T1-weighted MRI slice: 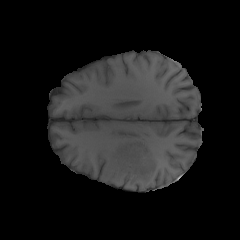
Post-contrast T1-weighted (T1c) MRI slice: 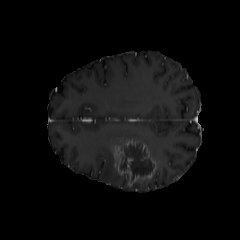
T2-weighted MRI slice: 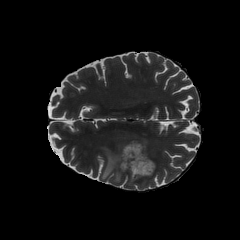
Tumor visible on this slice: yes